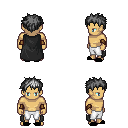
a pixel art fantasy rpg character, male body template, human, tanned skin, black cape, white pants, gray bedhead hairstyle, cloth bracers, black slippers, four views (front, back, left, right), 2x2 character sprite sheet, small pixel art, hard edges, no anti-aliasing